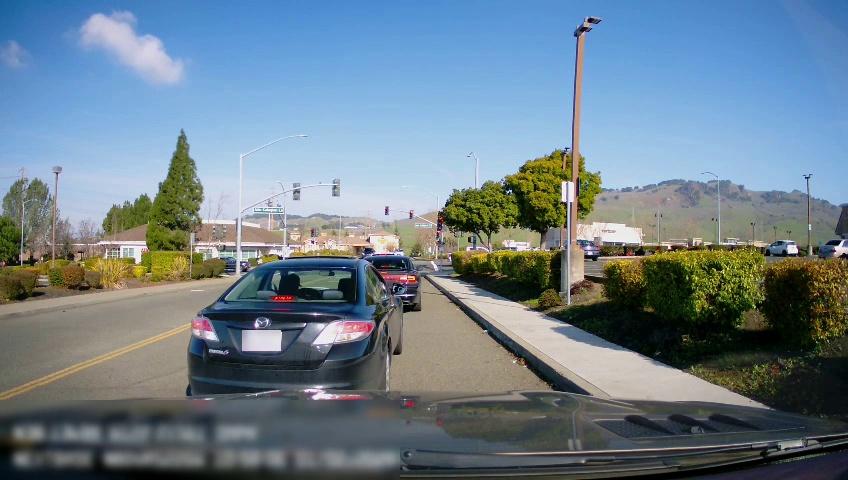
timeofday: Day
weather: Sunny
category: Drivable Space
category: Vehicles | Car
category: Vehicles | Car
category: Vehicles | Car
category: Vehicles | Car
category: Vehicles | Car
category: Vehicles | SUV
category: Vehicles | Truck
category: Vehicles | SUV
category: Lanes | Current Lane
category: Lanes | Opposite Lane
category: Traffic | Signs
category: Traffic | Signs
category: Traffic | Lights
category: Traffic | Lights